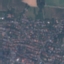
Land use / land cover: Residential